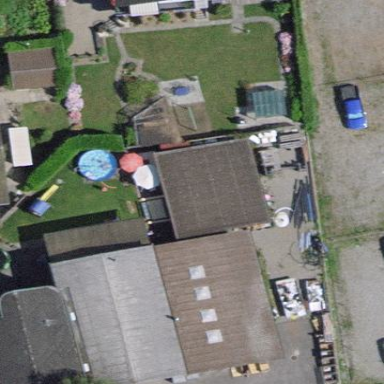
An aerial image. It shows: Garage building.